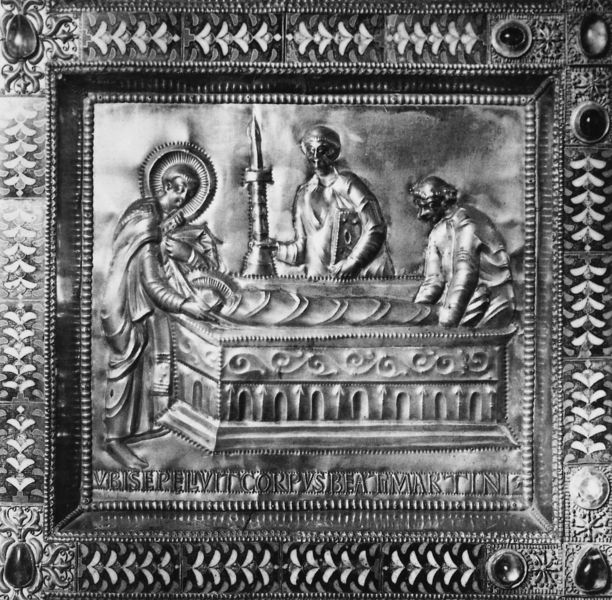
Titel: Goldaltar von Mailand, sog. Pala d’oro
Künstler: Volvinus
Standort: Mailand, S. Ambrogio (EU - I)
Schlagwörter: menschen, steine, tod, tot, kirche, edelsteine, relief, inschrift, kerze, metall, text, buchstaben, altar, begräbnis, grab, leichnam, heben, heiliger, heilige, beschlag, grablegung, sarkophag, betten, martin